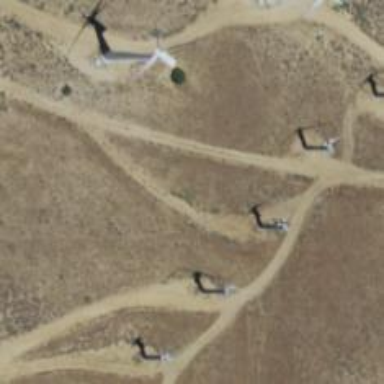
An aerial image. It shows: Wind power generator with wind turbines.